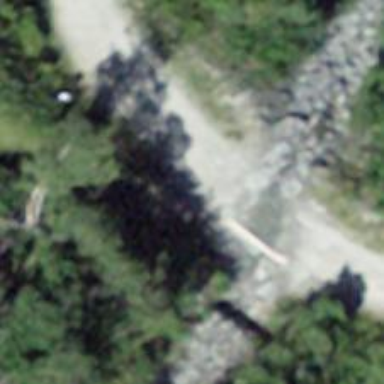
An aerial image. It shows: Gravel track with track type of grade3.